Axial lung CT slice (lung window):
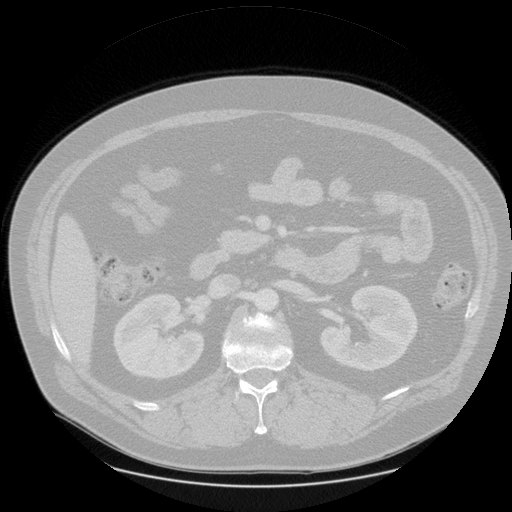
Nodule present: no